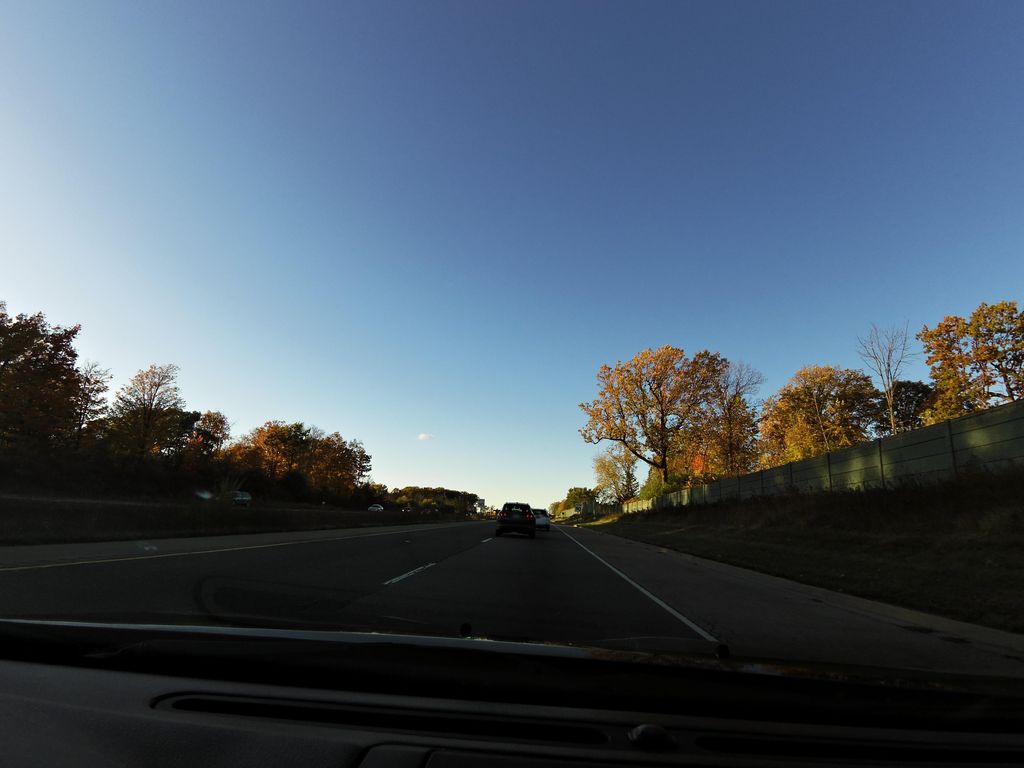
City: hamilton